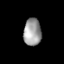
Tissue: lung
Cell type: Epithelial cells
Senescence score: 0.2154
Nuclear area (px): 475
Mean DAPI intensity: 156.562